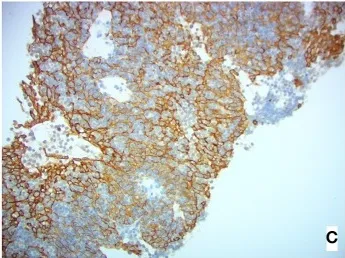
20xAE1/AE3 stain (highlighting epithelial cell cytoplasm).
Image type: pathology (immunostaining)